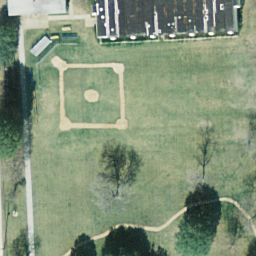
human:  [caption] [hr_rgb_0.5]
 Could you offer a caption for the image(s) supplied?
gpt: This is a baseball diamond .

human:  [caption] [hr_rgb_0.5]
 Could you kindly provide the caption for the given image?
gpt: It is a new baseball diamond with sands and grass .

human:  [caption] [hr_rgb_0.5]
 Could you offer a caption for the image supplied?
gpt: It is a regular baseball diamond .

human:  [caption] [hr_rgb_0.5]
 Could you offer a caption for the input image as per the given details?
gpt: A regular baseball diamond compose of manicured lawns and sand .

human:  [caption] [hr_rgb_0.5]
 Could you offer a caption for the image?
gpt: A regular baseball diamond compose of manicured lawns and sand .